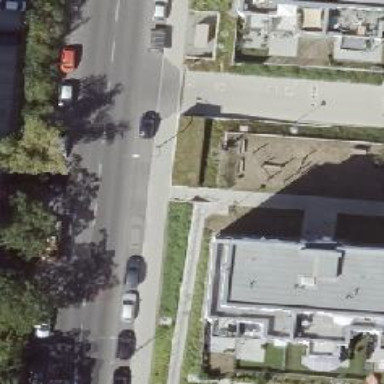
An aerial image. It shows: Footway.